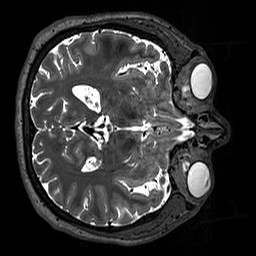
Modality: T2w
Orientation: axial
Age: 37
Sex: female
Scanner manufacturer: siemens
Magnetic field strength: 3 T
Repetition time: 3.2 s
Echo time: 0.412 s